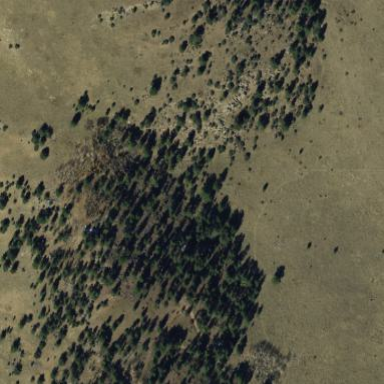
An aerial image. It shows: Evergreen needle-leaved woodland area covered with trees.